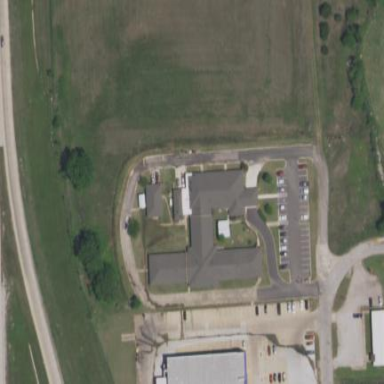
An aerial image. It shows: Nursing home building.